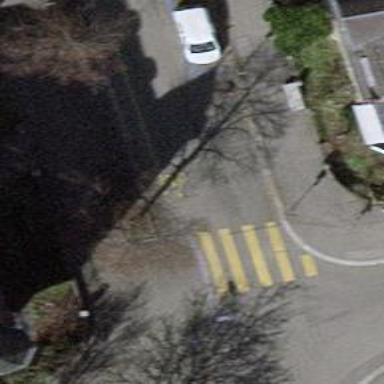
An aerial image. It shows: Pedestrian crossing with zebra markings on the footway.